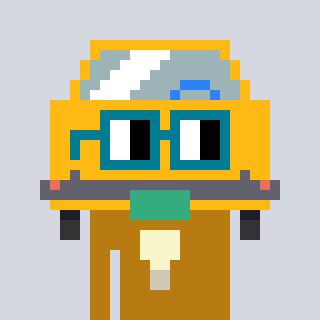
a pixel art character with square dark green glasses, a taxi-shaped head and a gold-colored body on a cool background